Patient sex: M
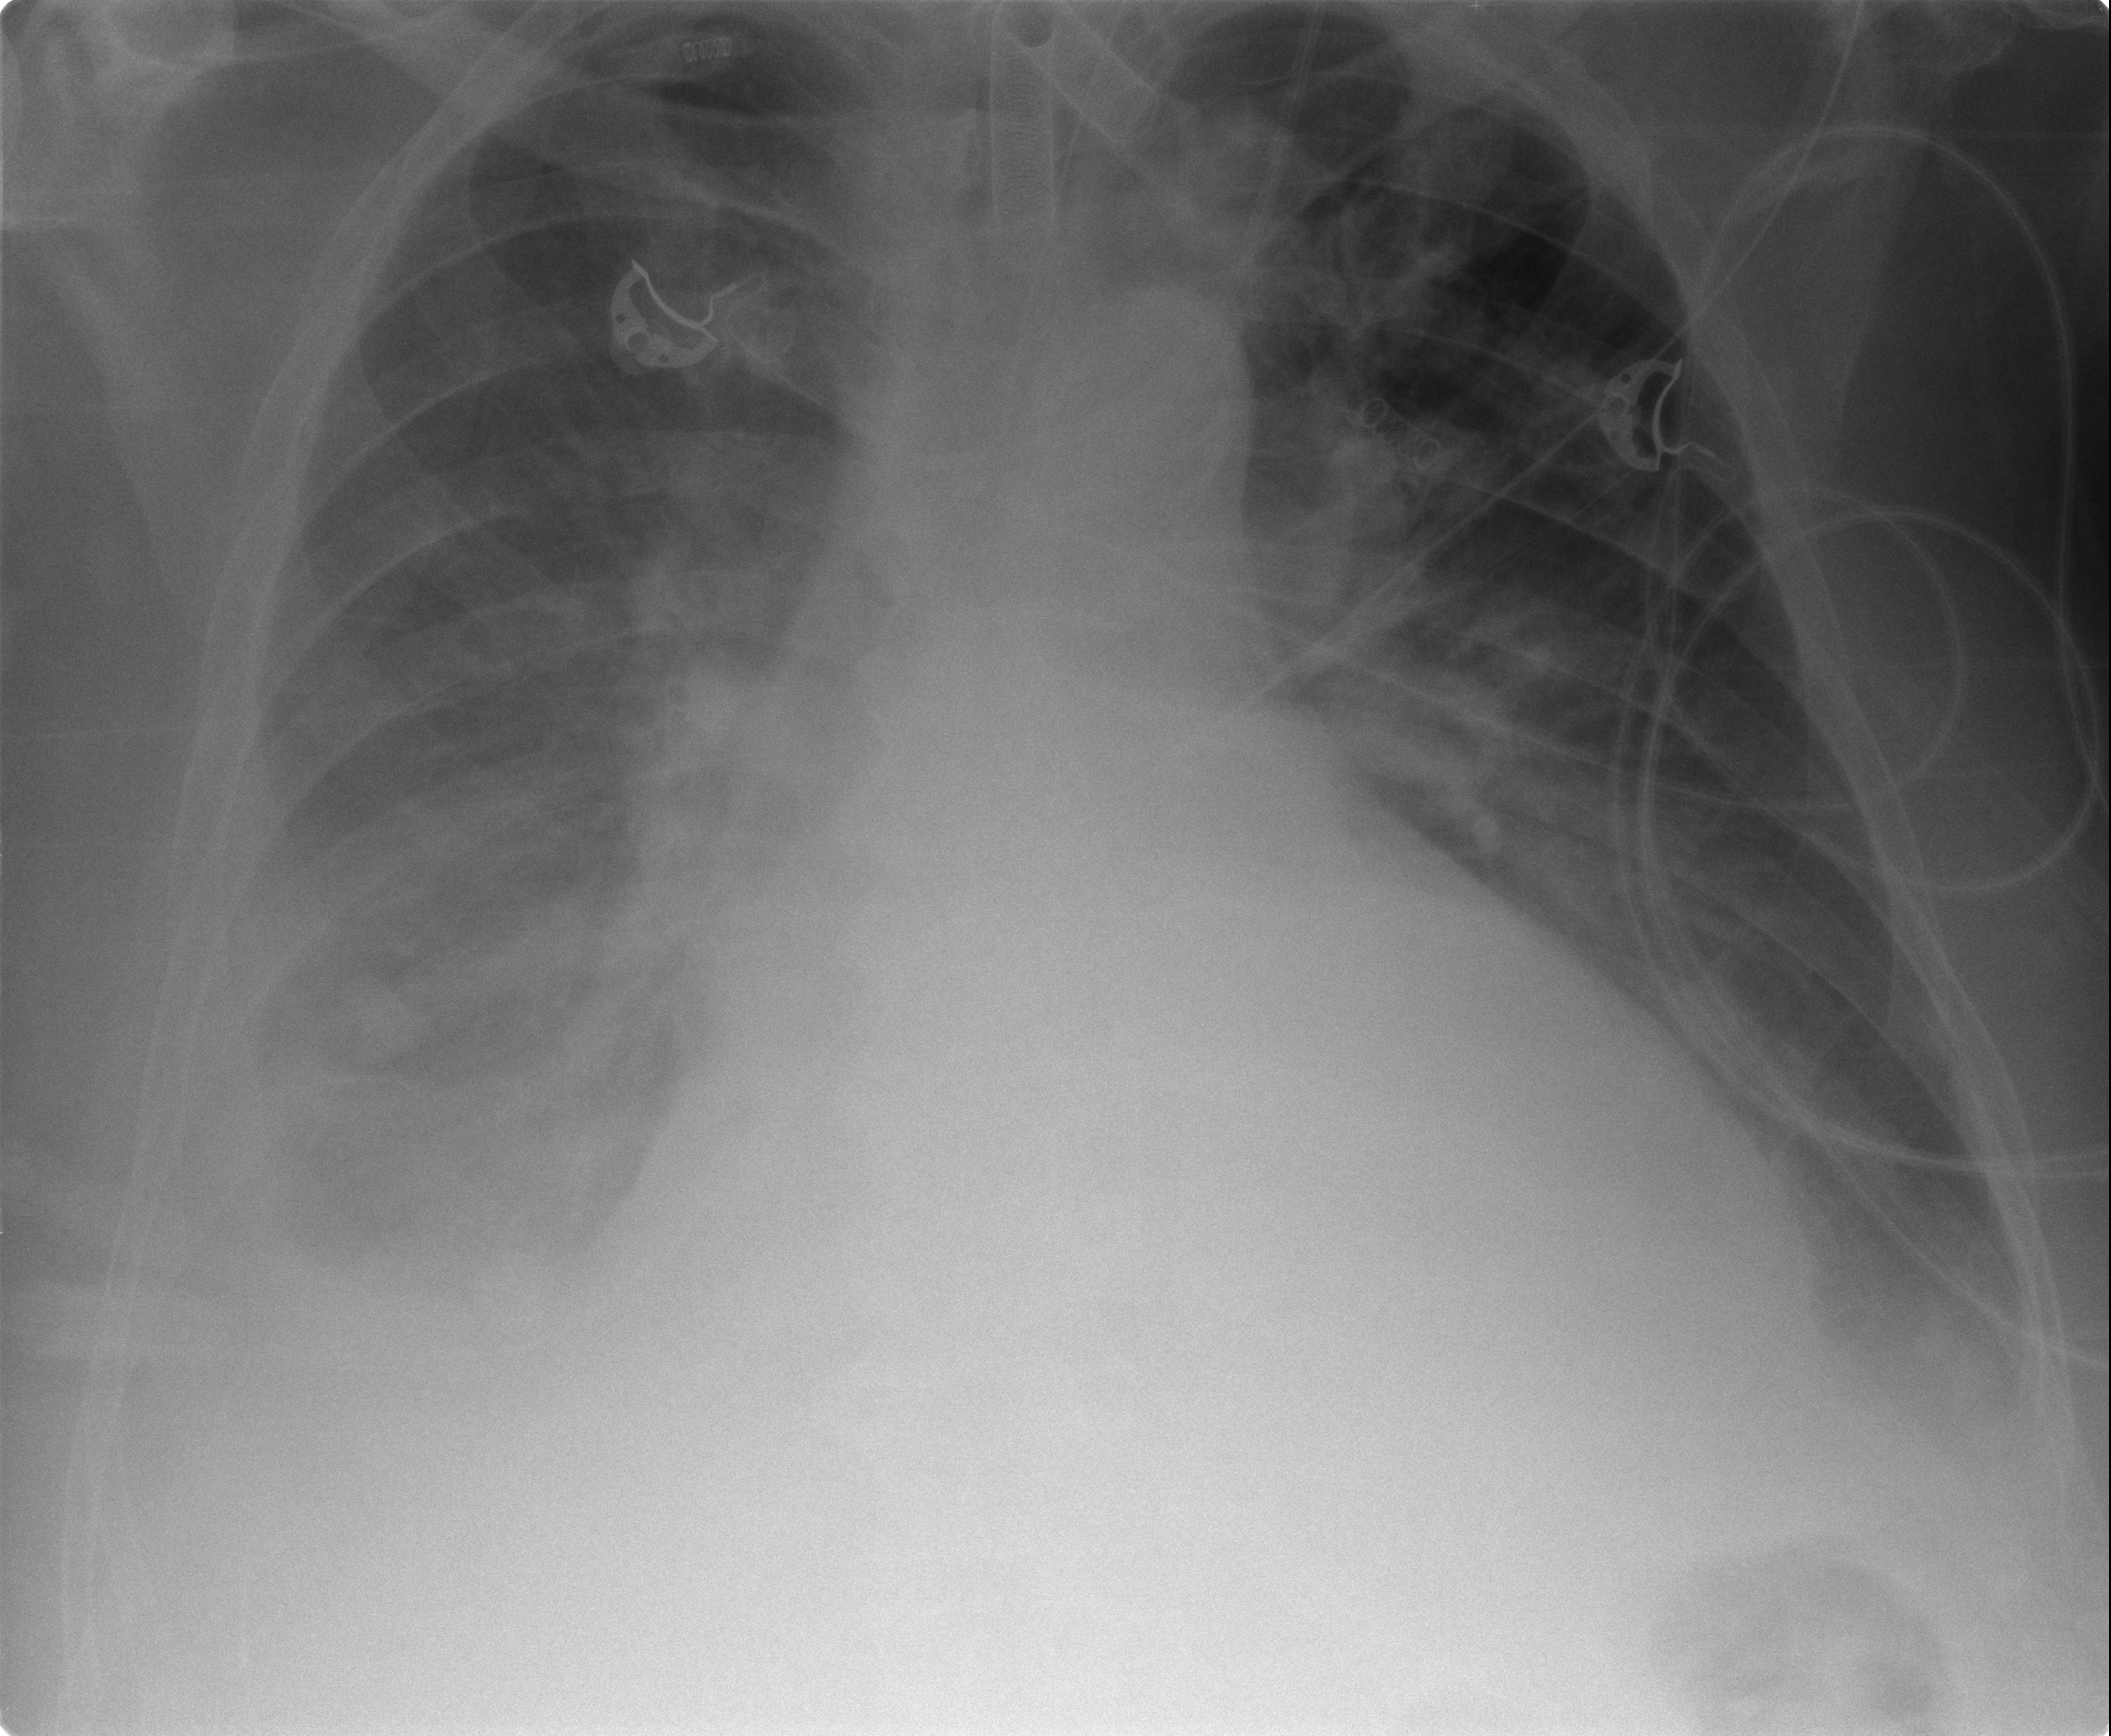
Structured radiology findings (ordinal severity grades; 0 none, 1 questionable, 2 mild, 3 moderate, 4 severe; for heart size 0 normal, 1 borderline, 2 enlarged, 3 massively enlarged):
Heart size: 2
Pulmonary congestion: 2
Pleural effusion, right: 3
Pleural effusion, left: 2
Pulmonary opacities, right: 0
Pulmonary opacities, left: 1
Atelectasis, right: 2
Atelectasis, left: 2